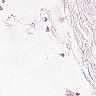
Metastatic tissue present: no